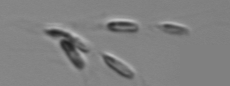
Label: Dinobryon